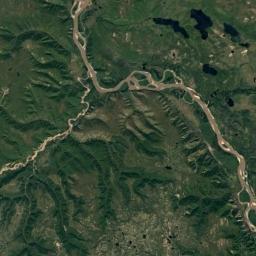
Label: mountain